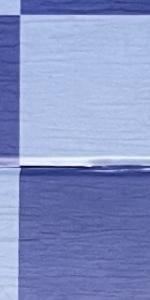
Label: Empty